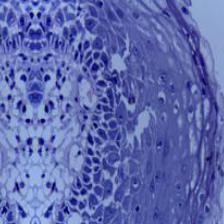
Diagnosis: Normal